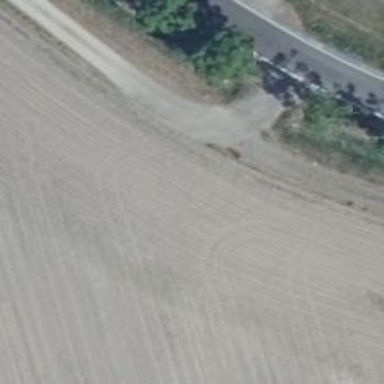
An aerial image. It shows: Sandy track road.